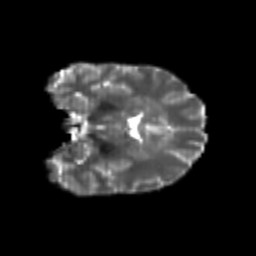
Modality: T2w
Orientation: coronal
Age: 22
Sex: female
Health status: healthy
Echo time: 0.074 s